Question: I'm developing a mobile website, and a full-screen image will appear as a floating-layer once the website is loaded.
Please see below........

A: My mobile website contains a lot of content which exceeds the windows height
B: After page loaded, a full-screen image appears as a floating-layer on top of the contents. The image exceeds the windows height
C: When user scroll down, he can see the lower part of the image, but not the website content. The bottom of the image should never detached from the screen bottom no matter how the user tries to scroll down
May I know how can I achieve C ??
Also, in situation B, sometimes the image may not exceed the screen height if the user is using a Smartphone with big screen, in this case, the image should be fixed at the top of the screen and not scrollable.
It would be better if all the above can be achieved by NOT using jquery. However, if it is a must, then it is still ok........
Many thanks.
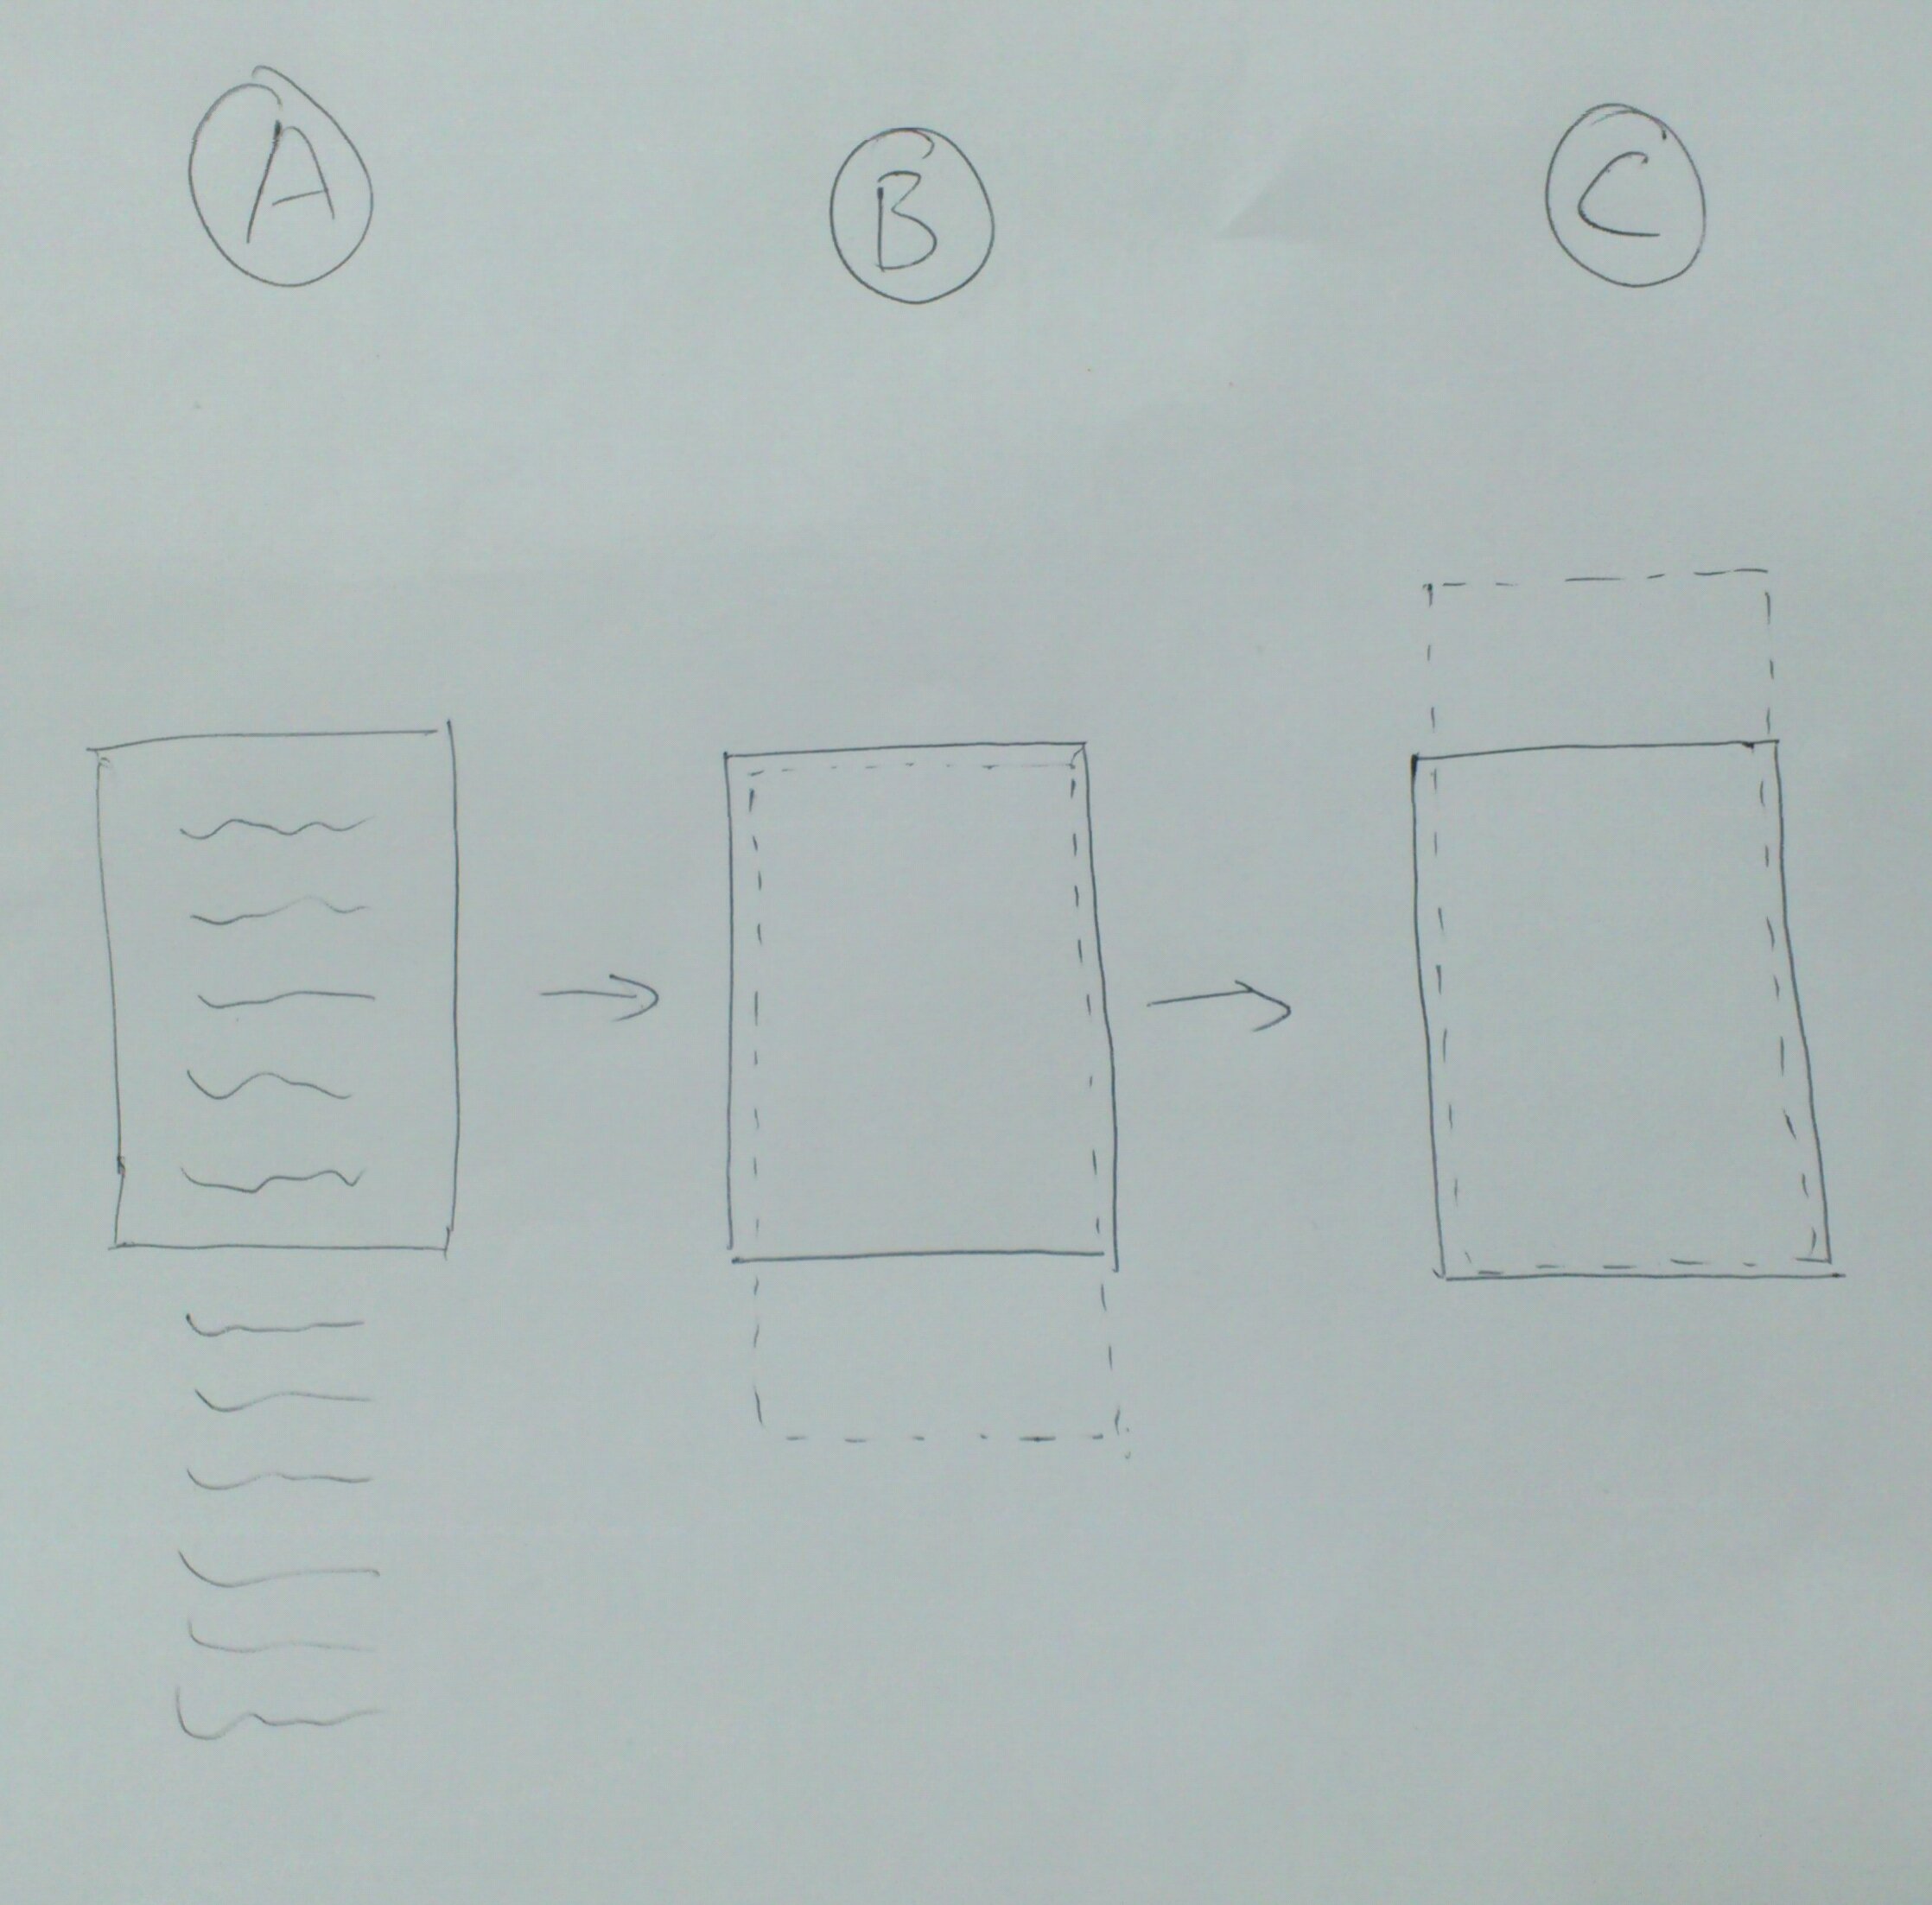
Answer: While the general effect is doable with CSS only, you will probably need javascript to toggle the effect on and off.
The general idea is to use 'position: fixed' and 'overflow: scroll' on a layer containing the image, while the 'body' has 'overflow: hidden'. Under these conditions, you're able to scroll the contents of the overlay but not the body.
While this works on desktop, things are a little bit different on mobile where all of the content will be rendered despite the 'overflow: hidden' on the 'body'. A quick work-around is to apply 'position: fixed' to the 'body' as well. I don't know if this is intended behaviour, but it works fine in both Safari and Chrome on iOS.
'''
<body class="no-scroll">
<section class="content">
/* content here */
</section>
<aside class="overlay">
<img src="img.jpg">
</aside>
</body>
'''
'''
.no-scroll {
overflow: hidden;
position: fixed;
}
.overlay {
overflow-y: scroll;
position: fixed;
top: 0; right: 0; bottom: 0; left: 0;
display: none;
}
.overlay img {
width: 100%;
height: auto;
}
.no-scroll .overlay {
display: block;
}
'''
With this you could use javascript to toggle the class 'no-scroll' on the 'body'. When it's there, the overflowing content is hidden and the 'overlay' is visible. When it's not there, the 'overlay' is hidden.
Here's an example of the effect :
1. Full screen
2. With markup/CSS visible
In the example above, I gave the 'overlay' a semi-transparent background and gave the image inside of it a 'max-width' of 100%. If you want the entire screen to be filled with the image, change the 'max-width' to a regular 'width'.
As requested, here's a jQuery function to toggle the effect.
'''
$(".close").click(function() {
$("body").toggleClass("no-scroll");
});
'''
Just give a '<button>' or whatever the class name 'close' and it'll toggle the effect on and off.